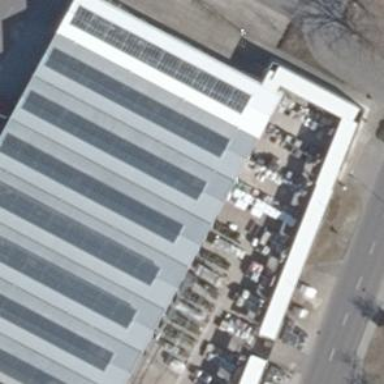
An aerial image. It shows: Garden center shop.